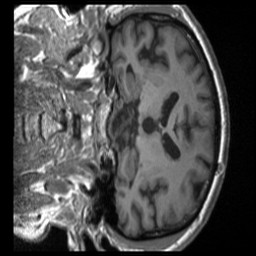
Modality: T1w
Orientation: coronal
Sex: male
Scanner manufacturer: siemens
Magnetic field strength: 3 T
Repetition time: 1.8 s
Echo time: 0.00226 s